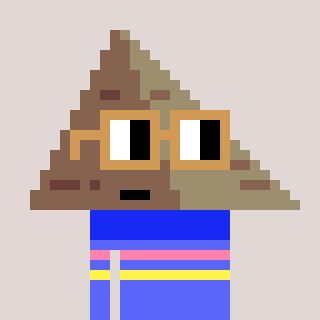
a pixel art character with square brown glasses, a pyramid-shaped head and a purple-colored body on a warm background